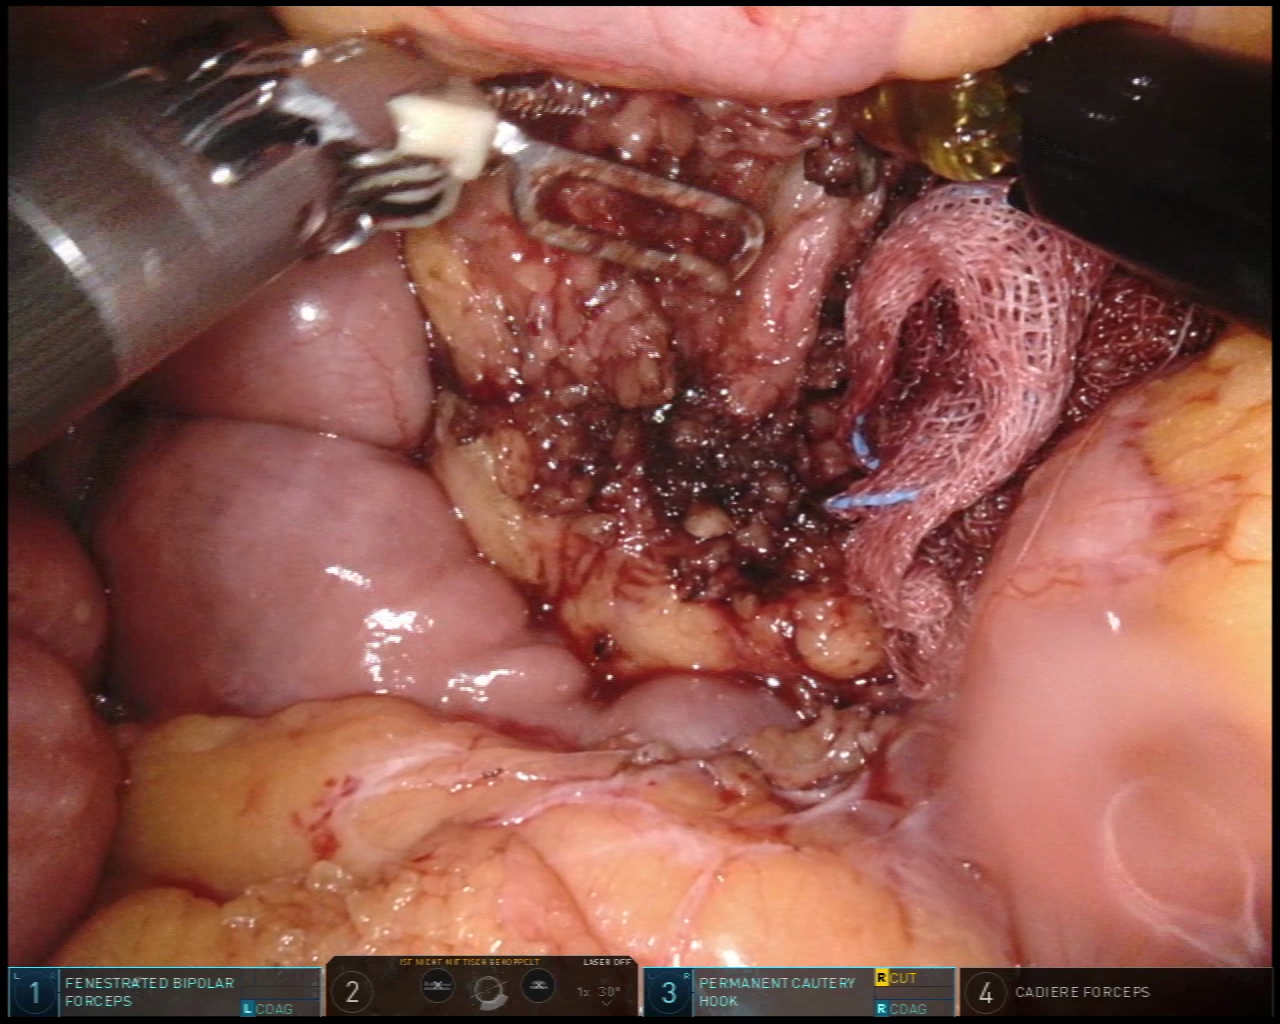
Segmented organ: inferior_mesenteric_artery
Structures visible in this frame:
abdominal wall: no
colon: yes
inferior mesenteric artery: yes
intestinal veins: no
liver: no
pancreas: no
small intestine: yes
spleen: no
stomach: no
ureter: no
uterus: no
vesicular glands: no